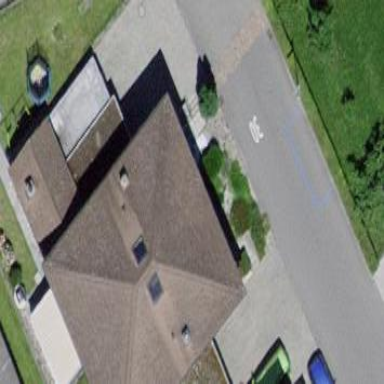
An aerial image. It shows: Residential building.